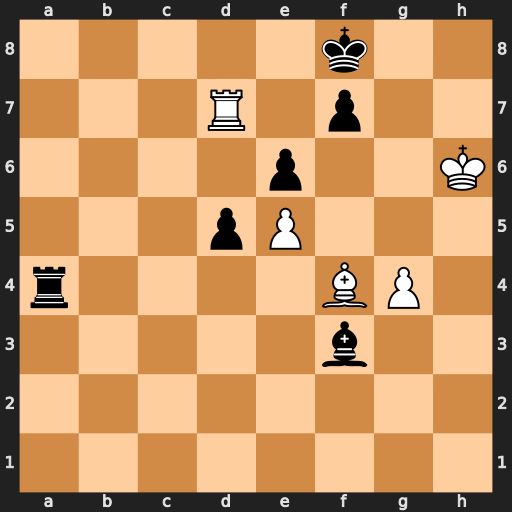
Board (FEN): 5k2/3R1p2/4p2K/3pP3/r4BP1/5b2/8/8
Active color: w
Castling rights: -
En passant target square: -
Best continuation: Rd8+ Ke7 Bg5+ f6 exf6+ Kf7 Rd7+